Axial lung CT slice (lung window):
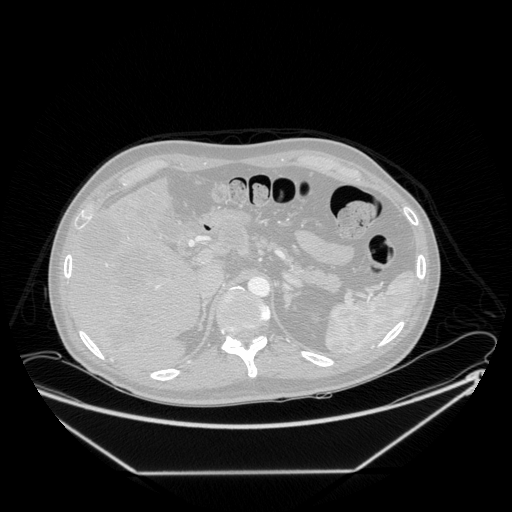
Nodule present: no